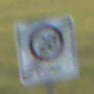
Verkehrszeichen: EndeZone20
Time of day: SunriseSunset
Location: Outdoor (Nature)
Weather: PartlyCloudy
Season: NotSpecified
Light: Natural